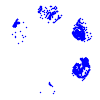
Particle: kaon